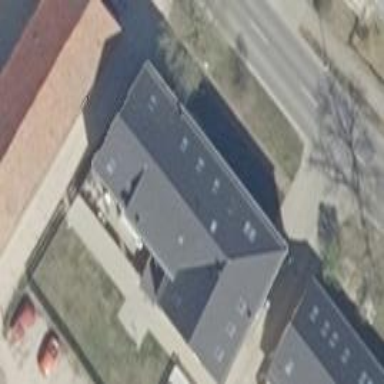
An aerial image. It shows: Gabled roof on building that houses apartments.